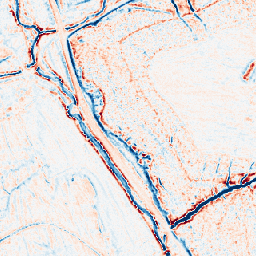
Category: edge_preserving
Decomposition family: bilateral
Decomposition parameters: d: 9
sigma_color: 150
sigma_space: 25
Upsampling method: nearest
Upsampling parameters: scale: 8
Upsampling scale: 8